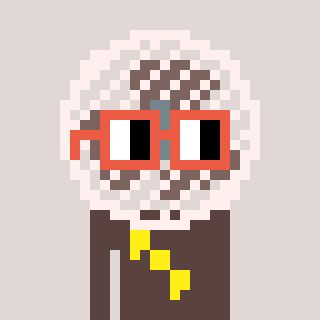
a pixel art character with square orange glasses, a fan-shaped head and a darkbrown-colored body on a warm background